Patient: sex M, age 68
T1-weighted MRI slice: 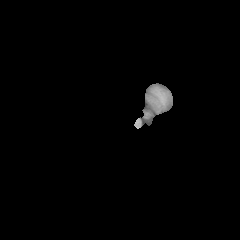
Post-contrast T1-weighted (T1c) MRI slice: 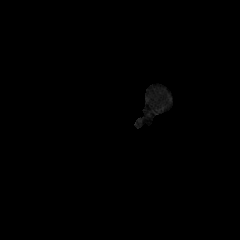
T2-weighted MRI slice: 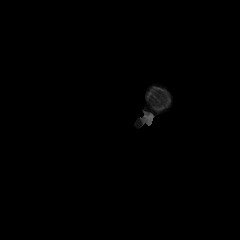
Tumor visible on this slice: no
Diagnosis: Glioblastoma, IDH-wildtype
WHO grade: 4